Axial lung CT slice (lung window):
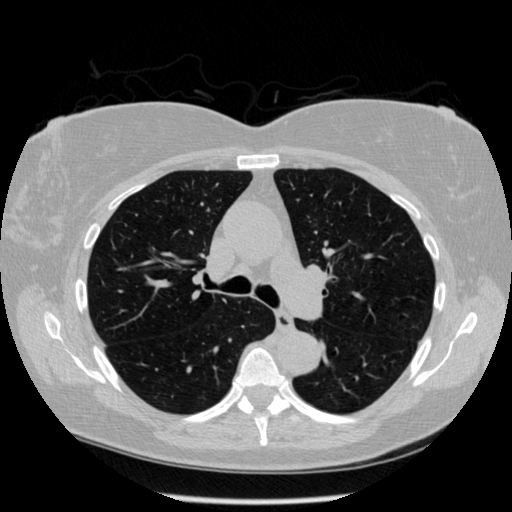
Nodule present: no